Question: I have a standard Win32 tree view control. I'm putting a file name into the root node. To avoid asking the user to use a horizontal scroll bar I would like to shorten the text using 'PathCompactPath' to fit in the space available on the control.

So, in order to do this I need to measure the distance marked in the screenshot above. I know about <URL> but it returns a rect that includes the space taken up by the icon.
So, how can I obtain the metric I need? Is it even possible to do so?
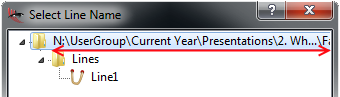
Answer: Are you specifying 'TRUE' or 'FALSE' for the 'wParam' parameter of 'TVM_GETITEMRECT'? It should be 'TRUE' to get the node's text rectangle. Once you have that, you can subtract the rectangles's left pixel value from the client width of the TreeView to get the width you are looking for.